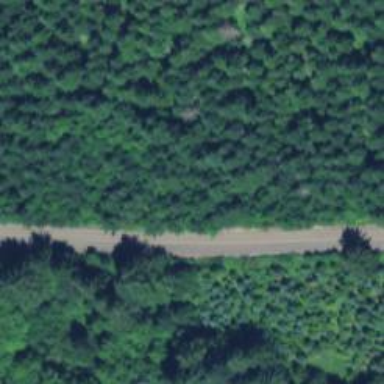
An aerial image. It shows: Tertiary road.